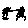
Label: hexagon